Question: I would like to create project in PyCharm by open directory. I use <URL> as a root of the project. I encountered that files are shown in red color in project window. It's really annoying thing.
I found this <URL>. But I can't figure out how to get rid of the issue.

When I open empty directory and then create file just
'''
$ touch file
'''
It's color is red too.
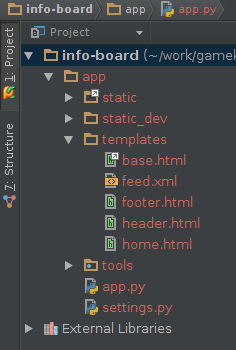
Answer: Did you start you project within a directory that is under version control? The red color normally shows up when files are in a version controlled directory, but are untracked.
If this is the problem, you can solve it a few ways:
1. Add all of the files to your vcs.
2. Add the files to the ignore file of your vcs (.gitignore if you're using git)
3. Move the project out of the repo under vcs.